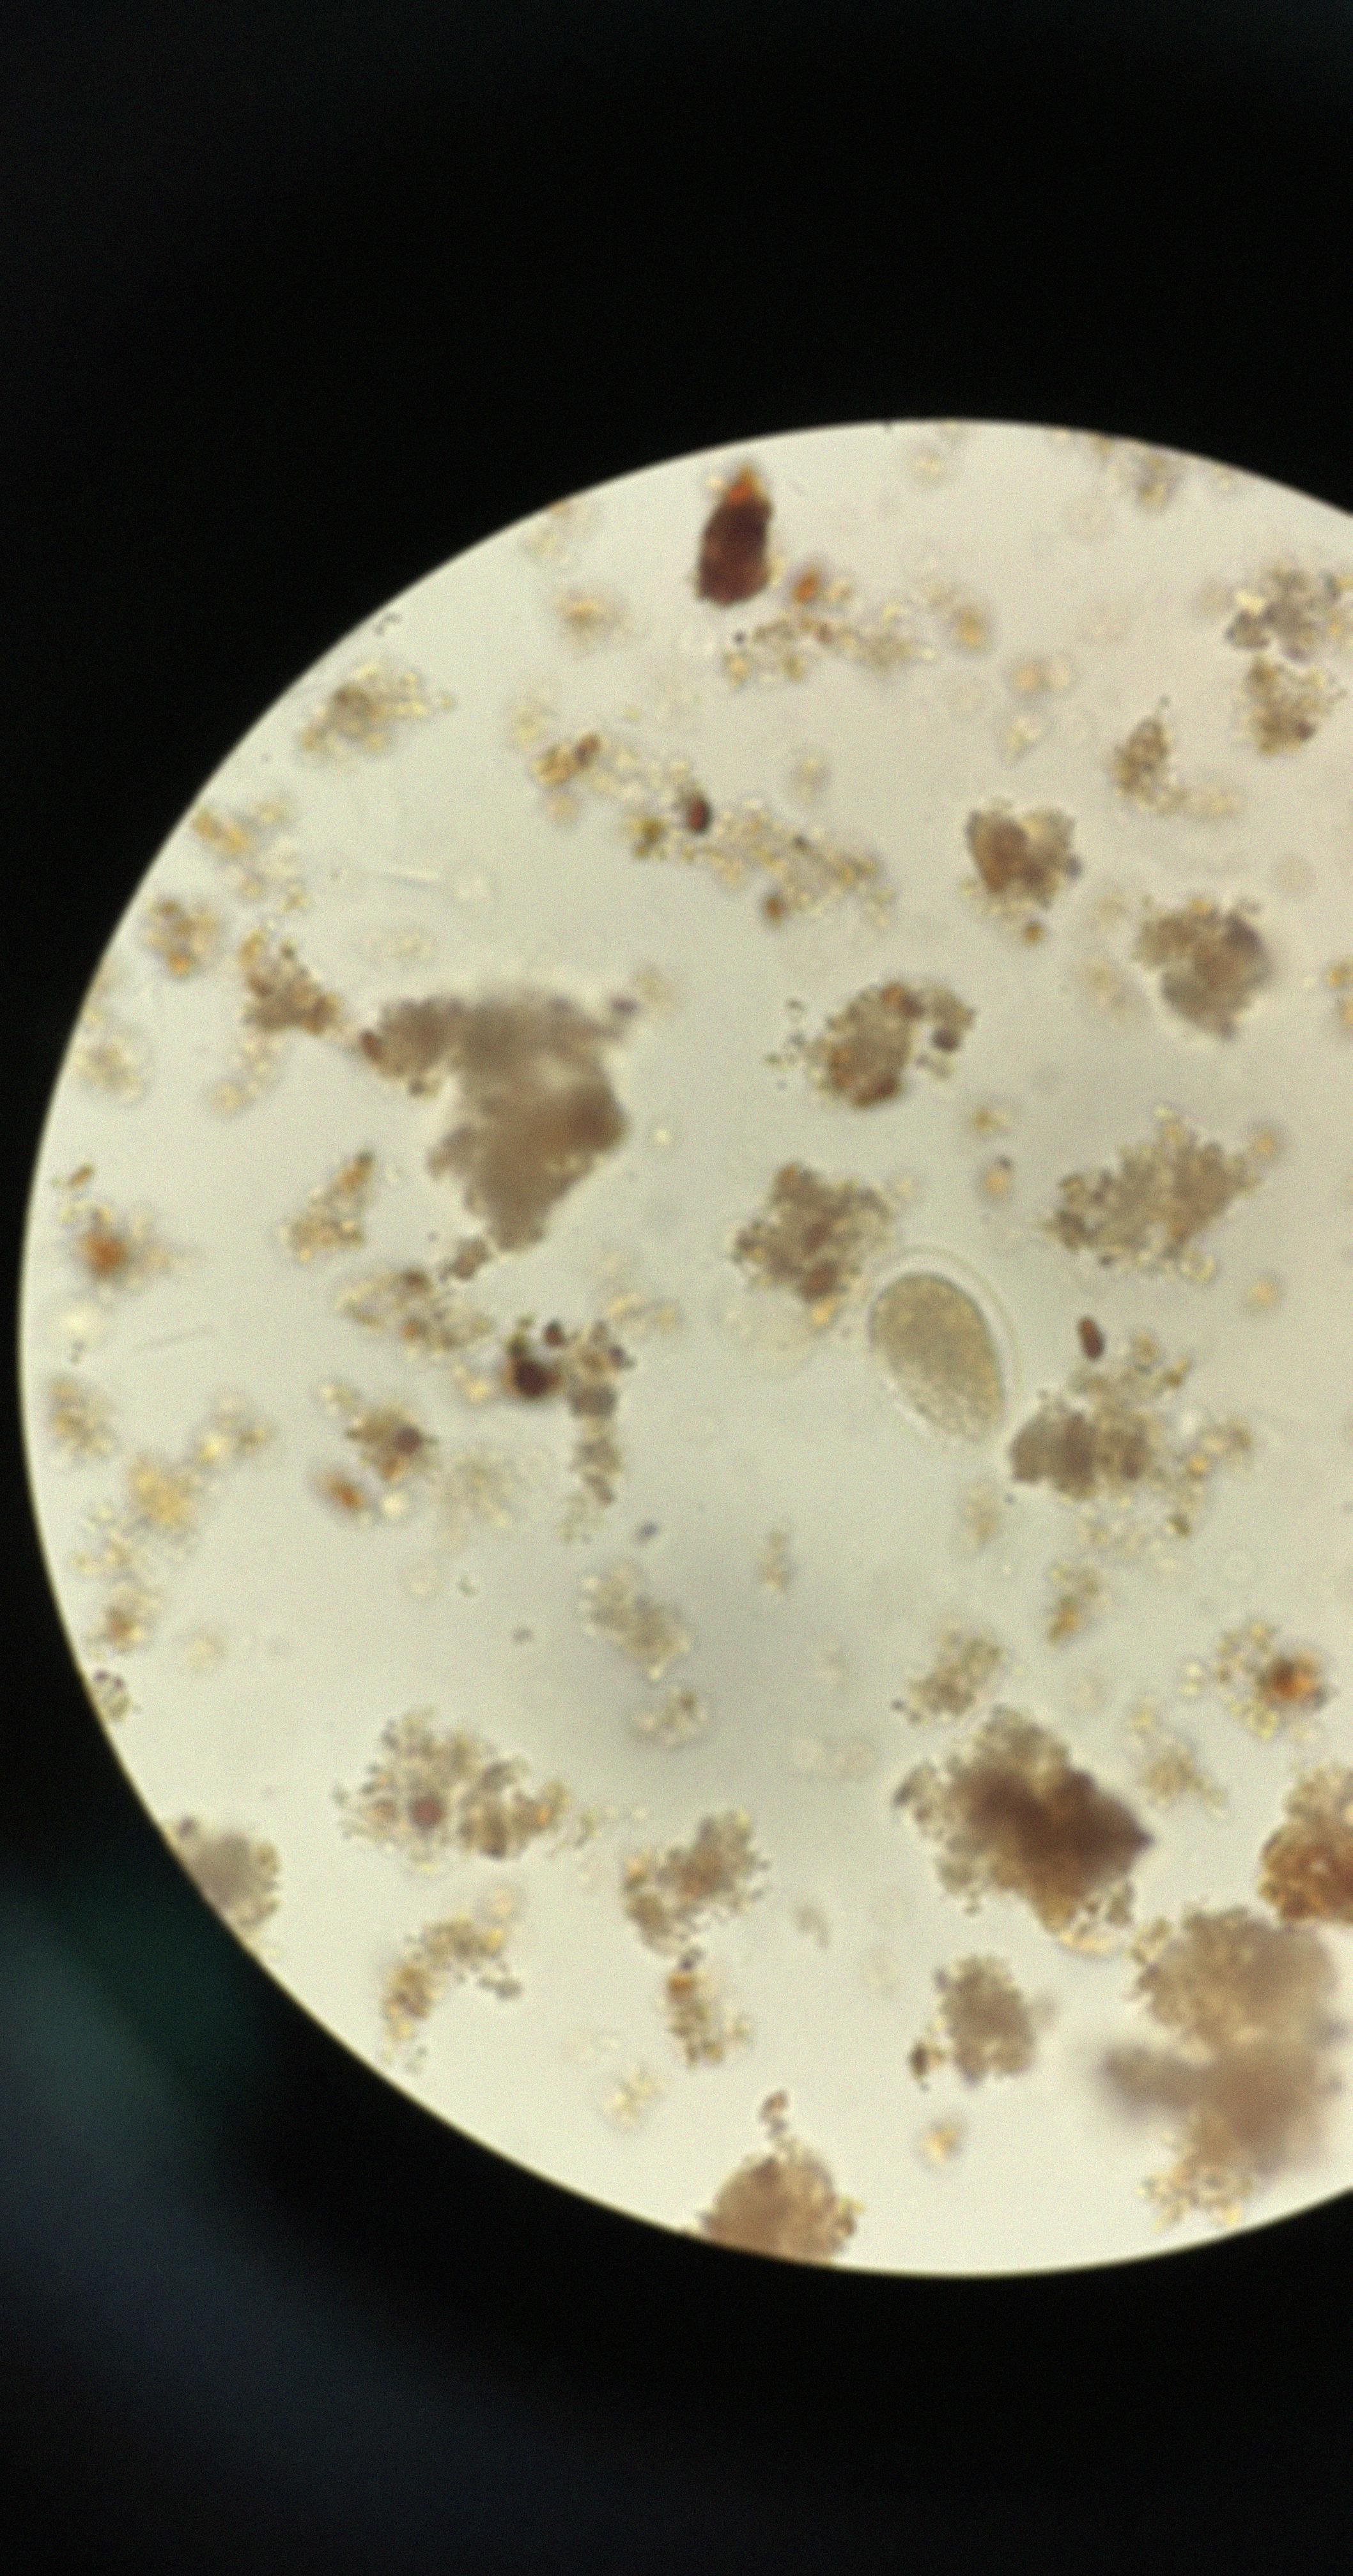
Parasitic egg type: Hookworm egg